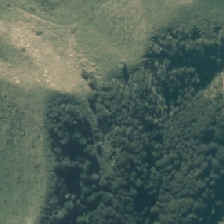
Land cover: indigenous_forest